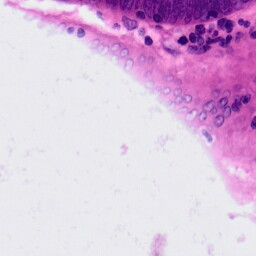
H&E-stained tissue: Colon